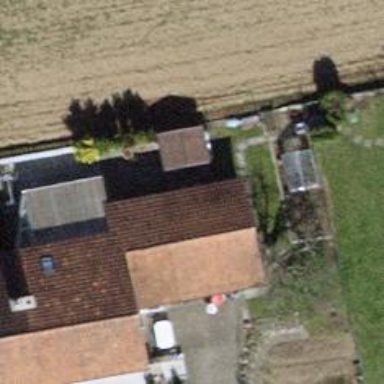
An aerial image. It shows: Semi-detached house with gabled roof.